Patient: sex M, age 61
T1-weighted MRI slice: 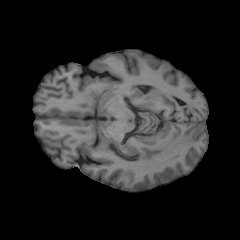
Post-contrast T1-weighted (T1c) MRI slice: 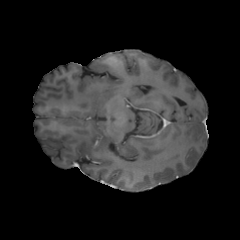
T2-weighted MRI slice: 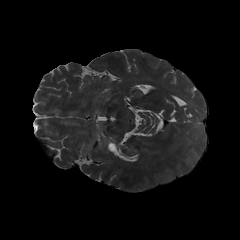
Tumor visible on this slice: no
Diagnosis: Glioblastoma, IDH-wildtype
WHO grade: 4